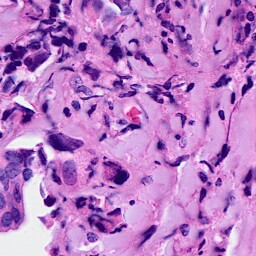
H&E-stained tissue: Breast